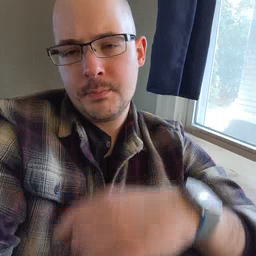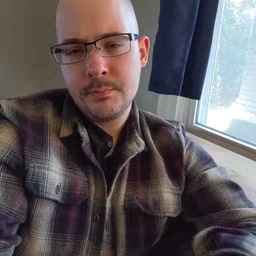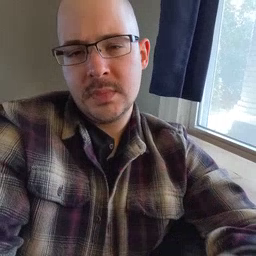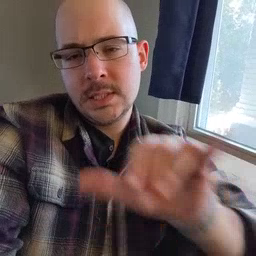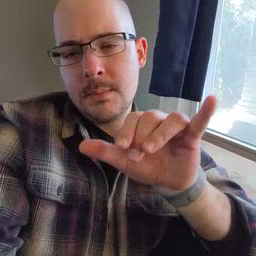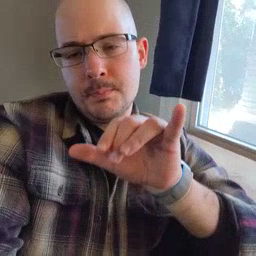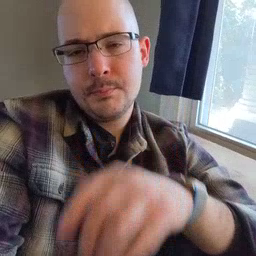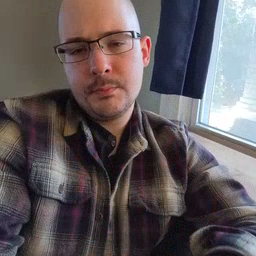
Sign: same